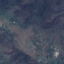
Label: HerbaceousVegetation